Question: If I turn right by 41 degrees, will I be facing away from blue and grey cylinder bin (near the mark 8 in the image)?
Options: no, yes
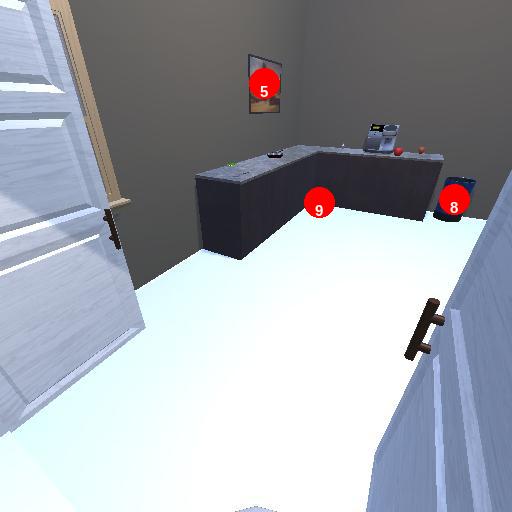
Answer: no